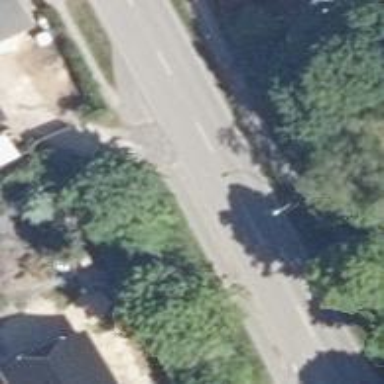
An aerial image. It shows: Secondary road with asphalt surface and sidewalks on both sides. There is cycle track on the left side of the road.